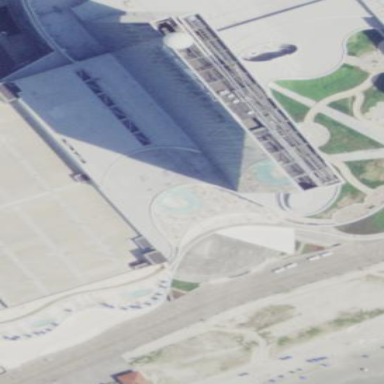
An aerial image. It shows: Concrete-roofed hotel building.